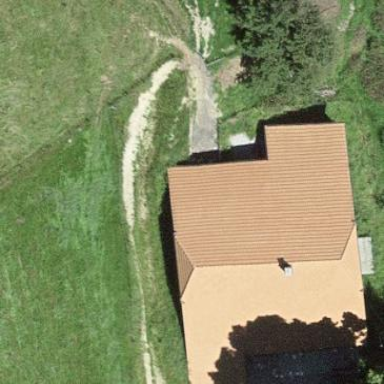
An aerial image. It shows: Farm building.